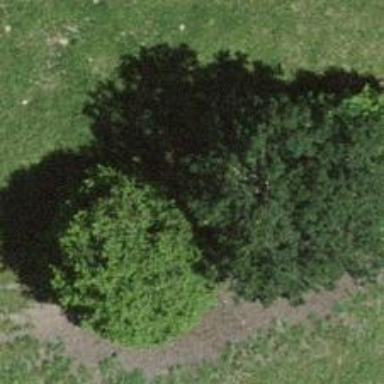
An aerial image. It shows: Deciduous broadleaved tree.